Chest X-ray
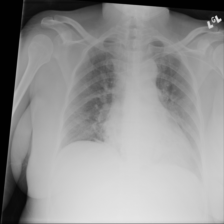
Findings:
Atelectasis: positive
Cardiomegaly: positive
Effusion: positive
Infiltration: positive
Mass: negative
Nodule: negative
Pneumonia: negative
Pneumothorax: positive
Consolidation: negative
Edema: positive
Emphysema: negative
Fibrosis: negative
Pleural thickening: negative
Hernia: negative